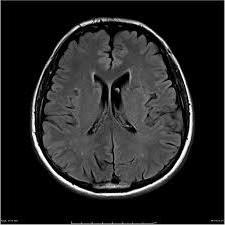
Label: notumor